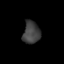
Tissue: prostate
Cell type: T cells
Senescence score: 0.6881
Nuclear area (px): 378
Mean DAPI intensity: 63.444